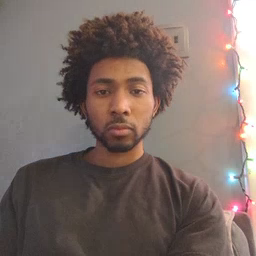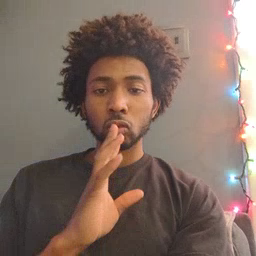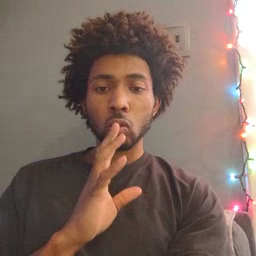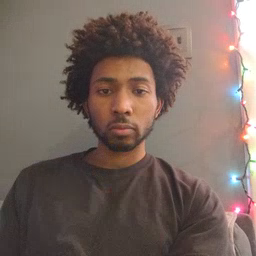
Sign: talk